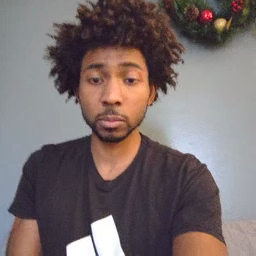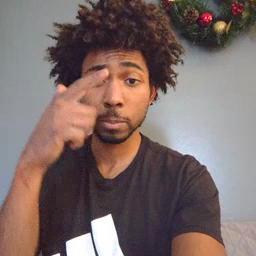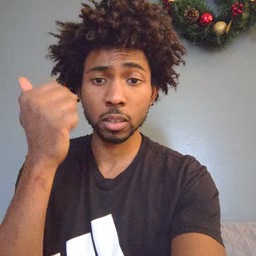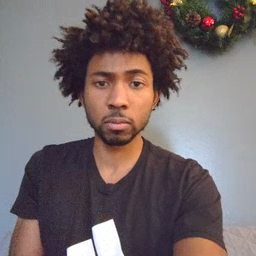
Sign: because